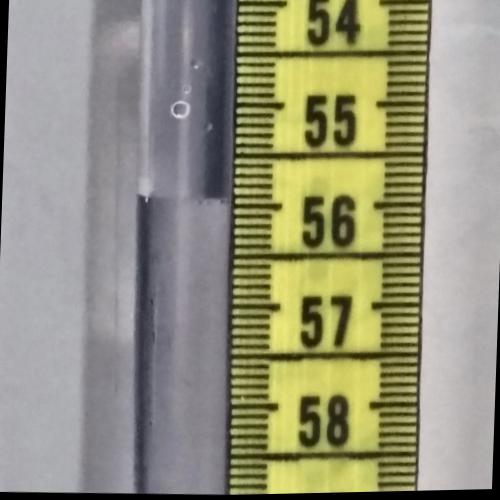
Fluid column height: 55.9 cm